Question: When I've added a React to my Django project. It seems to be like everything works.
But if I refresh the page in the browser, I get an error:

I understand that Django is trying to find an appropriate view, but how to make it so that the React?
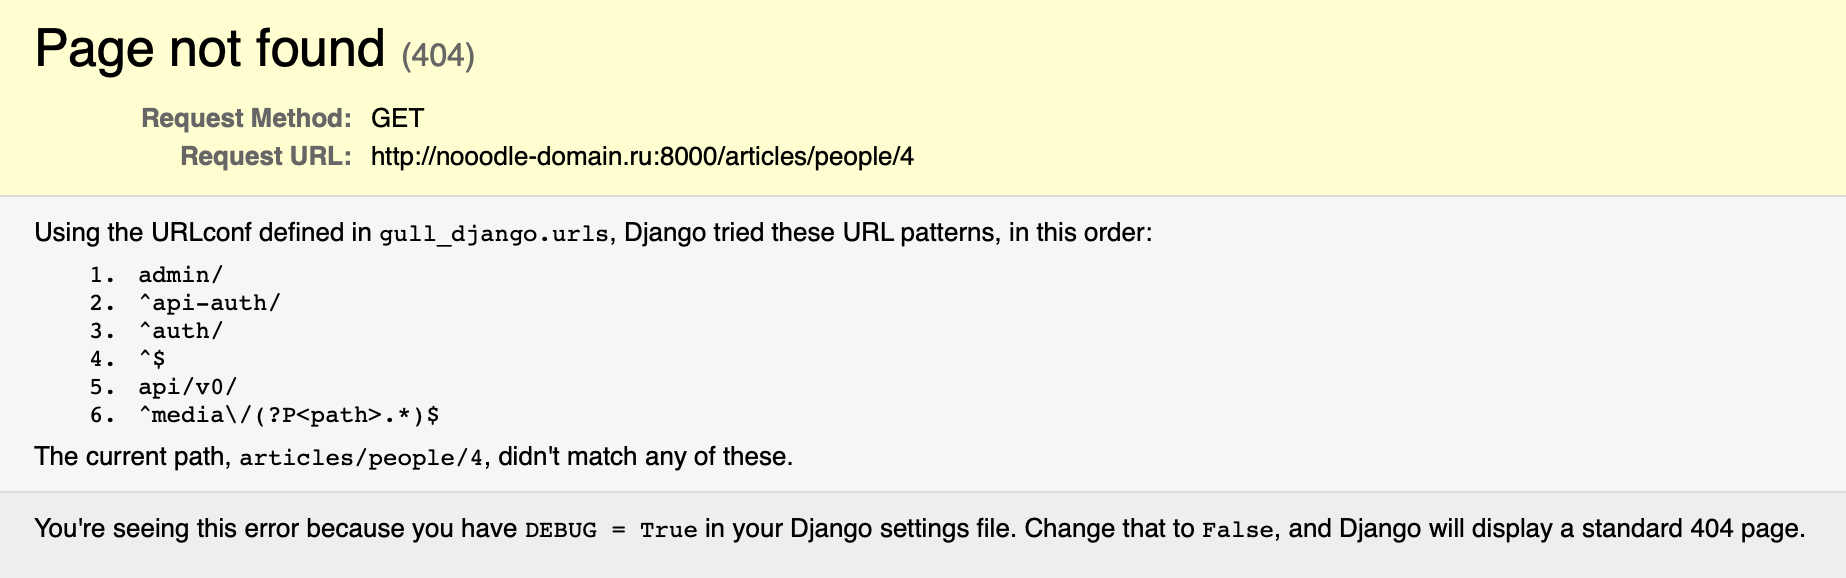
Answer: Currently, your server is catching routes that are meant for React and trying to handle them. You need to configure your routes so that only actual server routes are handled by the server (usually prefixed with '"/api/"') and all others are handled by React.
Without seeing your 'urls.py' file, I'm assuming you have your base/naked route ('"/"') go to the React app, which works fine for initial requests (to the home page), but starts to break down when using a link or refreshing the page.
Your routing should basically use the React app in the way that 404 pages are usually used--when no matching routes on the server are found for the request. It's important that you define all other routes above the route to the React app, so that anything that the server knows how to handle is handled by the server, while the rest is passed along to React client.
So your urls should look something like this:
'''
from django.conf.urls import url, include
from django.views.generic import TemplateView
urlpatterns = [
url(r"^api/v1/", include("api_v1.urls", namespace="api_v1")),
url(r"^.*", TemplateView.as_view(template_name="index.html")),
]
'''
Where 'index.html' is that of your React app.